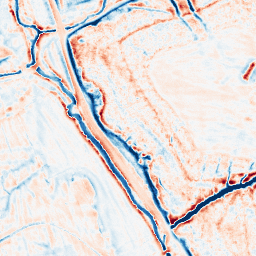
Category: edge_preserving
Decomposition family: bilateral
Decomposition parameters: d: 15
sigma_color: 75
sigma_space: 100
Upsampling method: regularized
Upsampling parameters: scale: 2
lambda_reg: 0.01
Upsampling scale: 2